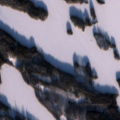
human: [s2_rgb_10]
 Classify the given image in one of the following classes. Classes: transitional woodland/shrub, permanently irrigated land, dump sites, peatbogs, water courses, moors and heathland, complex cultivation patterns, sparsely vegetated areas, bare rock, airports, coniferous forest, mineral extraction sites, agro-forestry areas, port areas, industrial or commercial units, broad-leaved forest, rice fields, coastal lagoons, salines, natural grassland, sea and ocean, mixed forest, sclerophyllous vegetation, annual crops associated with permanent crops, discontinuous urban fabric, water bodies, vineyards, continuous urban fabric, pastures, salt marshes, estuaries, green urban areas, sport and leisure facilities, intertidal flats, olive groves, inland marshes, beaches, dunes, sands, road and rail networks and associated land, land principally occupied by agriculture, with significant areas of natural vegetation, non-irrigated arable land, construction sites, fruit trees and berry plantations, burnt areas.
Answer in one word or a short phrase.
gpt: coniferous forest, mixed forest, water bodies